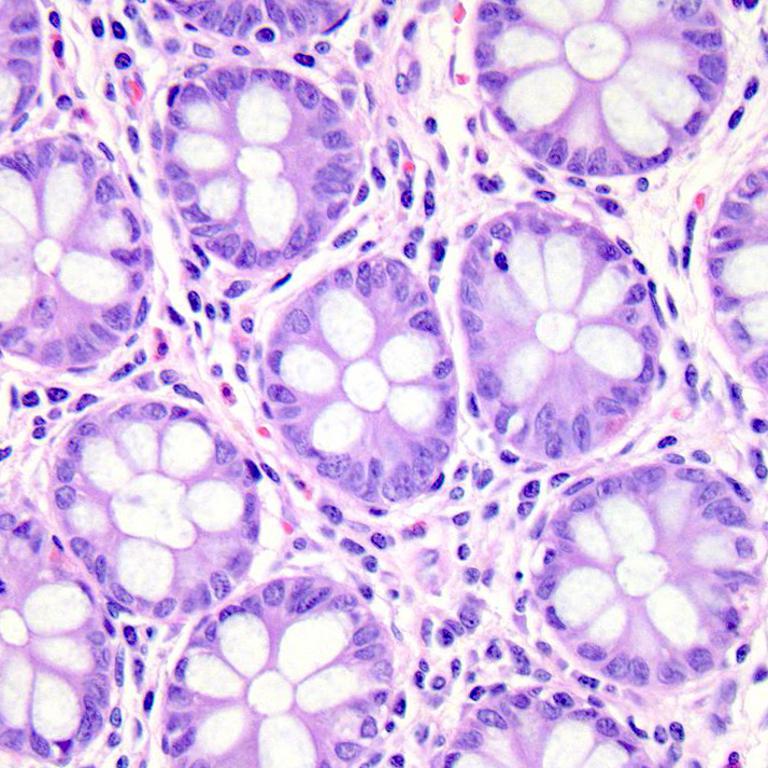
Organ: colon
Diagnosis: benign